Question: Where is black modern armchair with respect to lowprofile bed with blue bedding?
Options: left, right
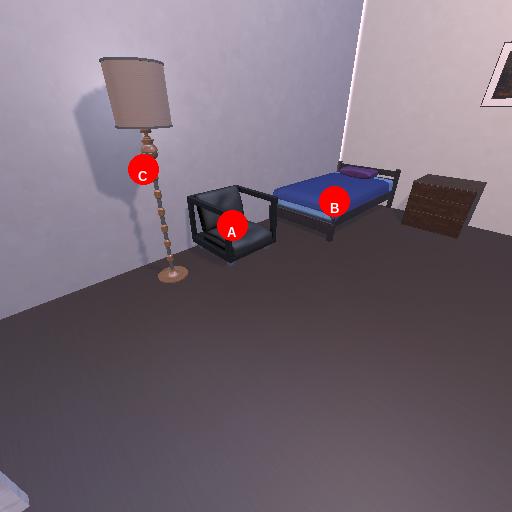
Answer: left